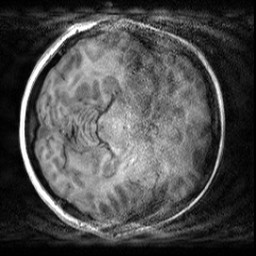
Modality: T1w
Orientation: axial
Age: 23
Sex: female
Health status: healthy
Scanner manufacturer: siemens
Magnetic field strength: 3 T
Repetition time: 2 s
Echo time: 0.00232 s